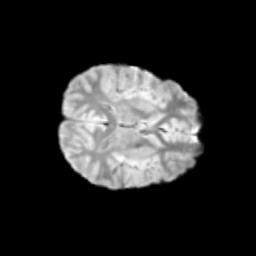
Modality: T2w
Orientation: axial
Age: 11
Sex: male
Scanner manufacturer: siemens
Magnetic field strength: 3 T
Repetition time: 3.8 s
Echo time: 0.07 s